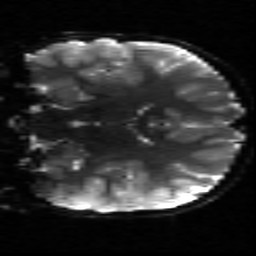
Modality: sbref
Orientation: coronal
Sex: male
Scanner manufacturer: siemens
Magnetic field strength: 3 T
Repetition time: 3.7 s
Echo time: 0.08 s